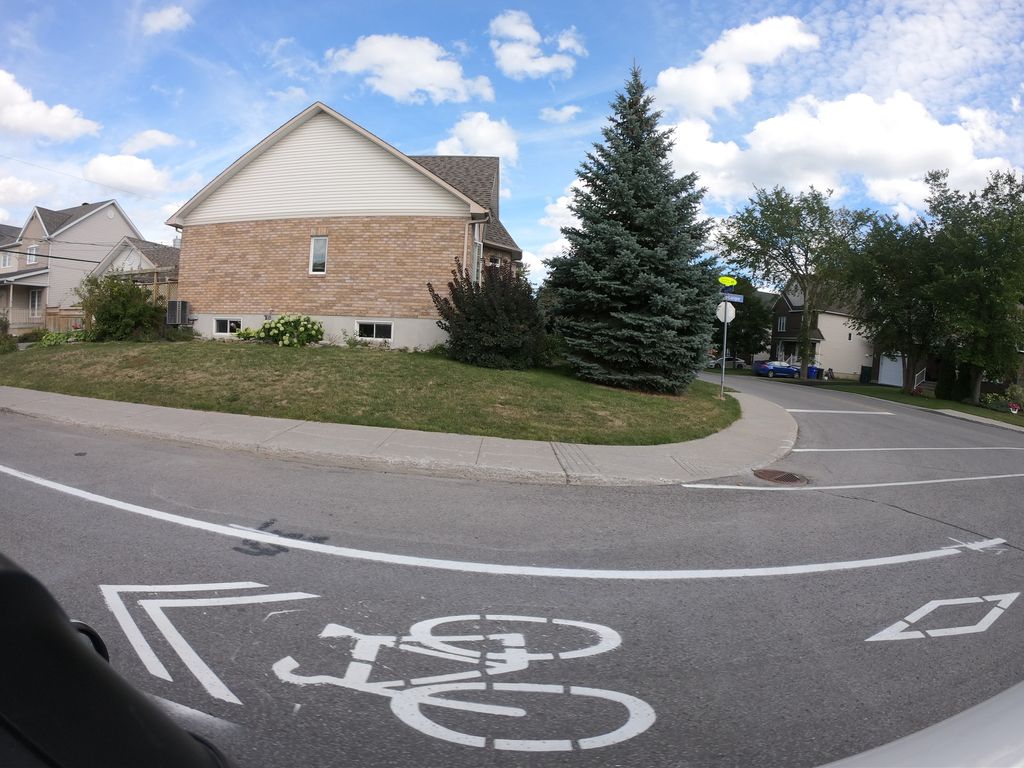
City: ottawa-gatineau